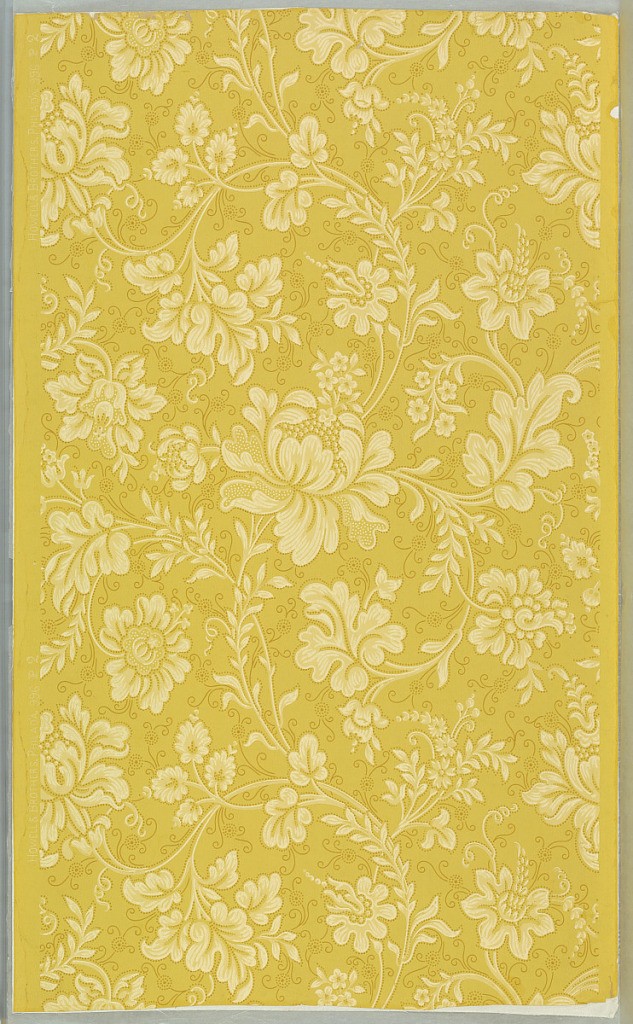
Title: Sidewall
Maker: Howell and Brothers, 1835 – 1900
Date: ca. 1880
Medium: Machine-printed
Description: Continuous scroll design formed by large peony flowers and a variety of imaginative flowers of medium size. Leaves forming scrolls are of a luxurious species. Stems, leaves and flowers are outlined with small pin point dots in deep gold color as are also the tendrils. From old house in Annisquam, Massachusetts. Printed in selvedge: "Howelll & Brothers, Philada. 996 P 2". Printed in deep gold and white on gold color.